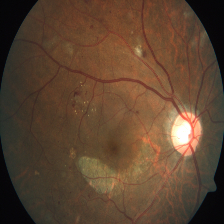
Diabetic retinopathy grade: Severe